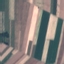
Land use / land cover: AnnualCrop